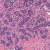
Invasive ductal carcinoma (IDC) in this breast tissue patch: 0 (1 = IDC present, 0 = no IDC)